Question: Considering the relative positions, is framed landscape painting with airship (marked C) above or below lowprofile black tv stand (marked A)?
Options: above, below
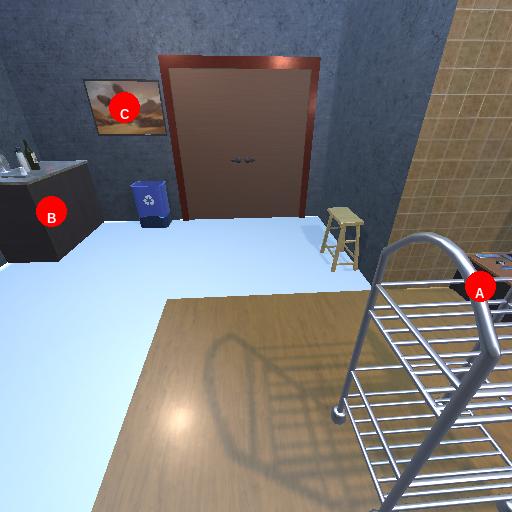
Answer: above